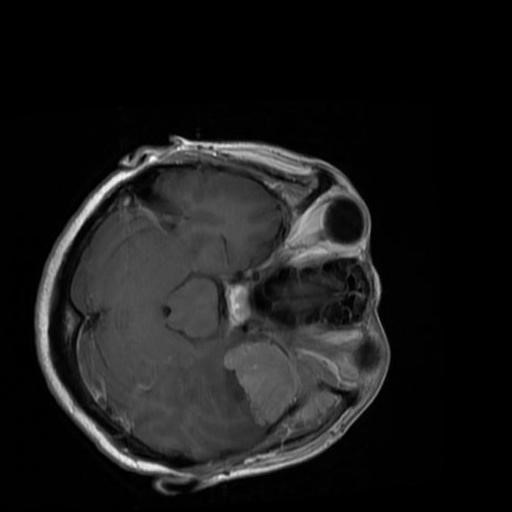
Label: brain_menin